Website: home-depot
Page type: account-selection
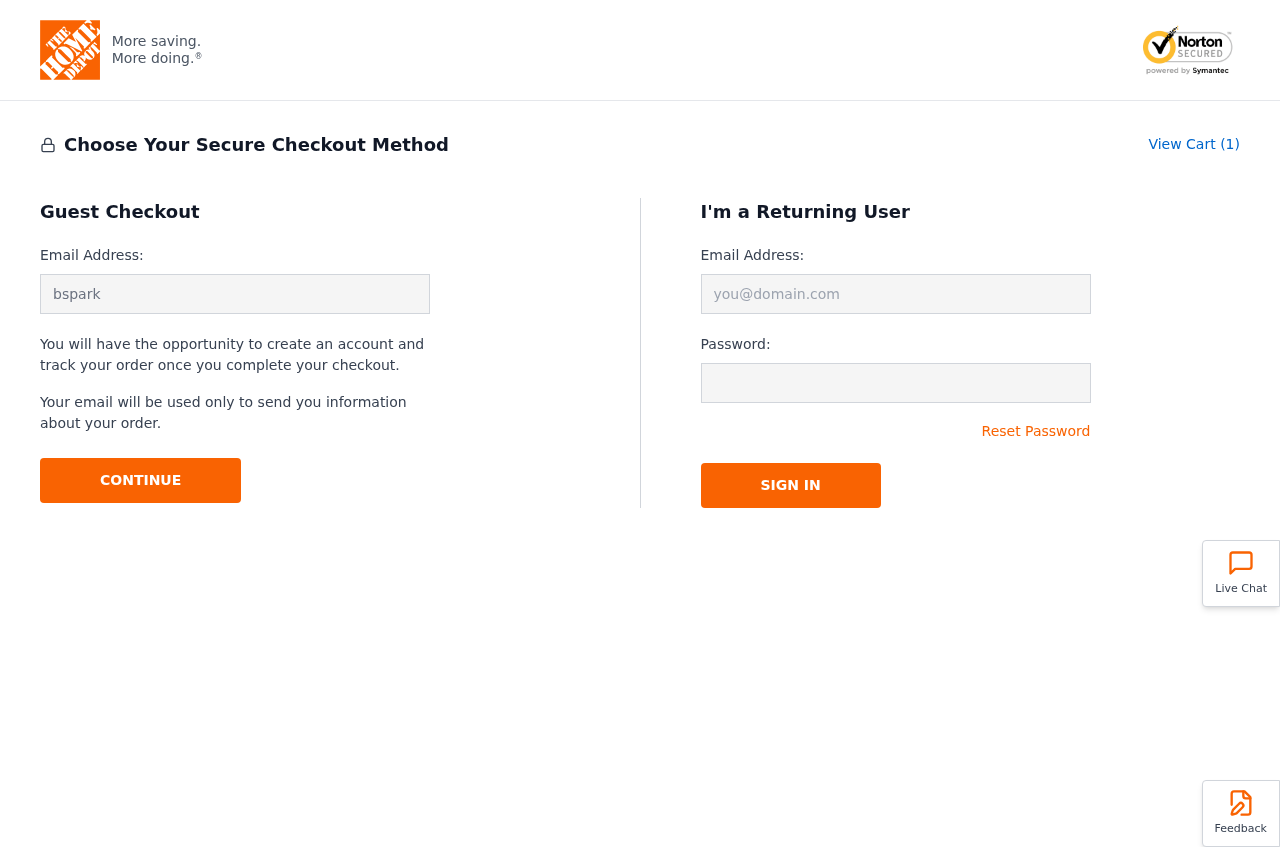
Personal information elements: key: PII_EMAIL
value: bsparks@hotmail.com
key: PII_LOGIN_USERNAME
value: bryansparks18
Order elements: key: ORDER_NUM_ITEMS
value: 1